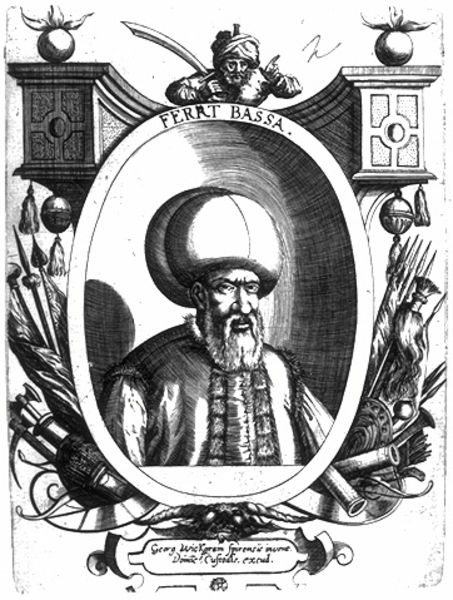
Titel: Bildnis des Paschas Ferat
Künstler: Dominicus Custos
Institution: (Seriendruck)
Schlagwörter: kopf, mann, schatten, weiß, grau, hut, licht, mund, nase, profil, schwarz, säule, zeichnung, blick, bart, hemd, mütze, architektur, augen, mensch, pelz, rahmen, vollbart, bildnis, herr, portrait, porträt, figur, gewand, mantel, oval, frucht, früchte, ranken, kopfbedeckung, schrift, fahnen, man, grafik, graphik, lanze, inschrift, weste, name, nische, kanone, buch, medaillon, orient, druck, schwarz-weiß, schraffur, radierung, stich, portait, schwert, säbel, text, waffen, plakette, soldat, scheich, beschriftung, titelblatt, kugel, kugeln, herrscher, fürst, wissenschaftler, buchdruck, verziert, werkzeug, axt, lanzen, feldherr, kanonen, troddeln, gelehrter, besatz, bommel, speer, speere, kriegerisch, granatapfel, siegel, symbolik, emblem, kupferstich, beil, turban, hacke, pfeile, araber, turbane, quasten, georg, sultan, gebälk, verziehrung, latein, rüstungen, rohre, türke, osmane, orientale, muslim, kalif, attribute, ex libris, schwarzuweiß, säul, wffen, bassa, rore, ma, ferrat, ferrt bassa, militärisch, physalis, ferat bassa, ferat, ferret, feldher